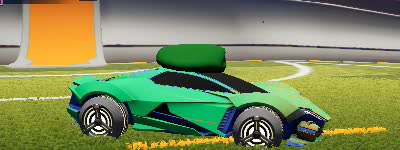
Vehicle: werewolf